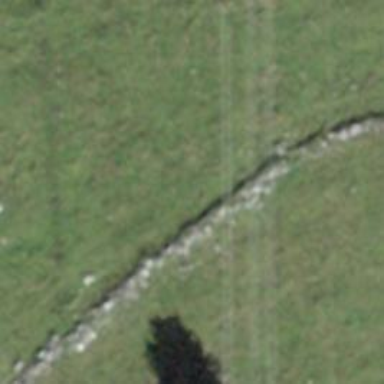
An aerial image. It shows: Dry stone wall barrier.